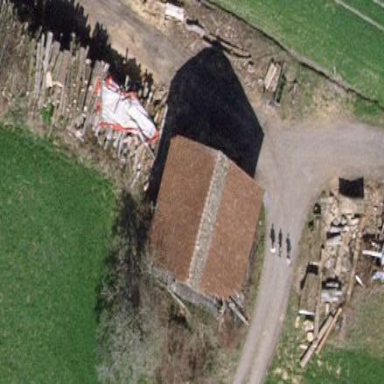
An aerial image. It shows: Shed.